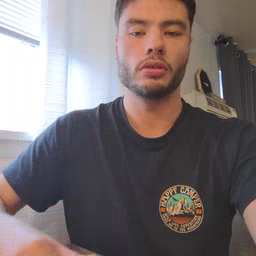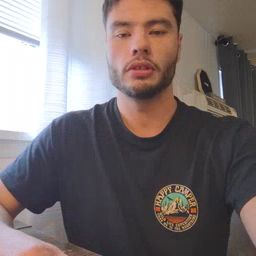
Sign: goose